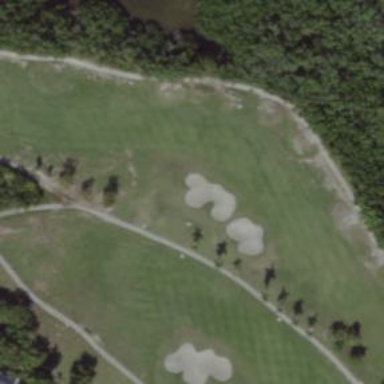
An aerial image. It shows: Golf hole.